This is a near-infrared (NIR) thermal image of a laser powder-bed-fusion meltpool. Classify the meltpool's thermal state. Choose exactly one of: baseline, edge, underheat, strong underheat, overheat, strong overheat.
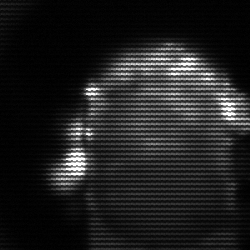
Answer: baseline